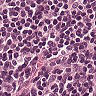
Metastatic tissue present: no